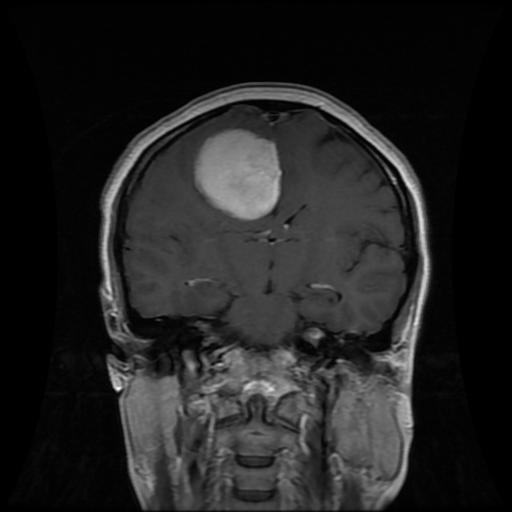
Label: meningioma